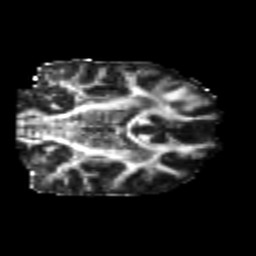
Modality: FA
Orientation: coronal
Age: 24
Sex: female
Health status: healthy
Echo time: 0.074 s